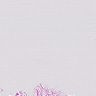
Metastatic tissue present: no